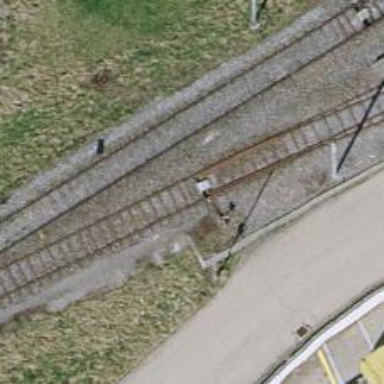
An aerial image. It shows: Railway switch.